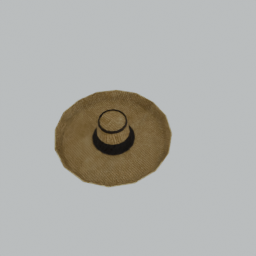
Label: people